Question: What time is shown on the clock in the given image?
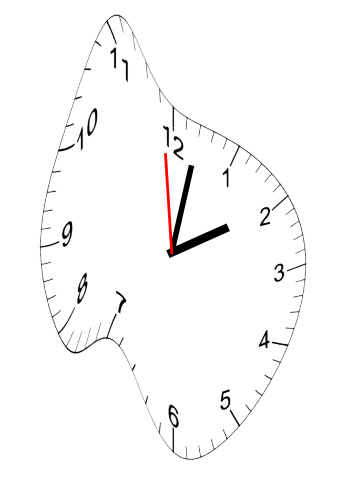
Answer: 02:01:59